Question: I have '@echo off' at the beginning, and 'exit' at the end.. The bat adds entry to registry. However, if the registry exists, it gives this message. How to avoid that ? Thanks.

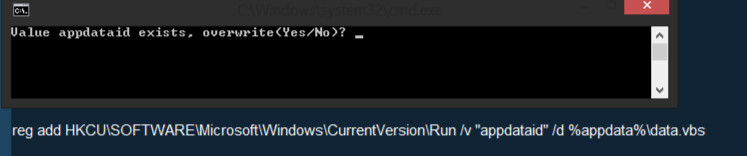
Answer: 'echo y|reg add HKCU\SOFTWARE\Microsoft\Windows\CurrentVersion\Run /v "appdataid" /d %appdata%\data.vbs' if you want to overwrite the existing entry
'echo n|reg add HKCU\SOFTWARE\Microsoft\Windows\CurrentVersion\Run /v "appdataid" /d %appdata%\data.vbs' if you don't
Also, if for some reason you don't want to (or can't) pipe the echo output, you can force reg add to overwrite the value with the '/f' flag, like 'reg add HKCU\SOFTWARE\Microsoft\Windows\CurrentVersion\Run /v "appdataid" /d %appdata%\data.vbs /f'